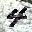
Label: 4